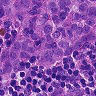
Metastatic tissue present: yes